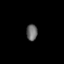
Tissue: prostate
Cell type: Fibroblasts
Senescence score: 0.7153
Nuclear area (px): 176
Mean DAPI intensity: 105.807